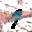
Label: 9